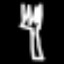
Label: fork